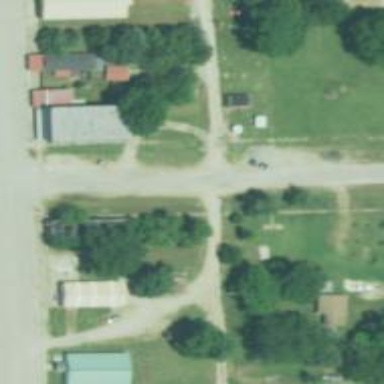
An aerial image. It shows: Alley classified as service road.